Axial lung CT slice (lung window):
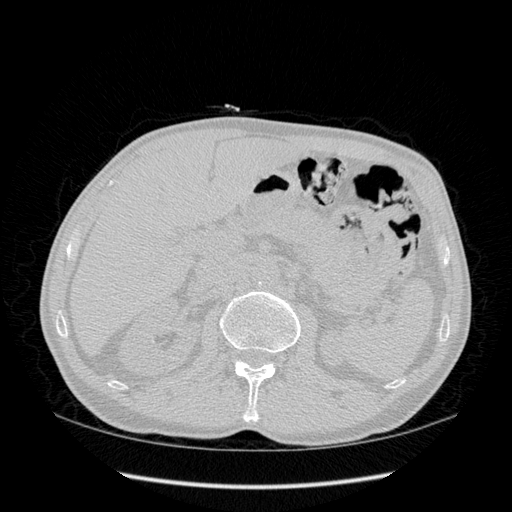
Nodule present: no